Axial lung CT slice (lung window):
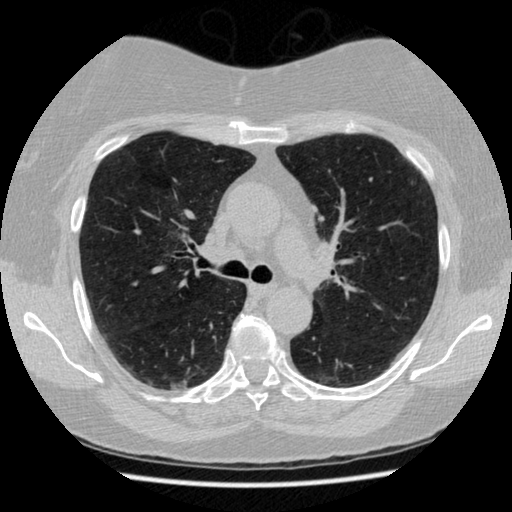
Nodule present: no